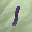
Label: 1